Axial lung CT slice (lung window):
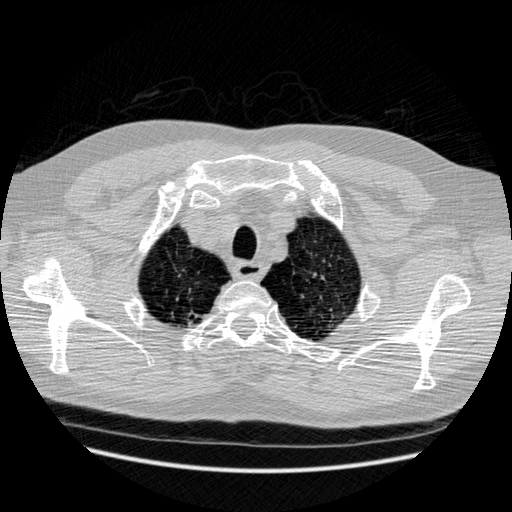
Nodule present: no